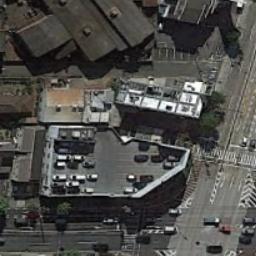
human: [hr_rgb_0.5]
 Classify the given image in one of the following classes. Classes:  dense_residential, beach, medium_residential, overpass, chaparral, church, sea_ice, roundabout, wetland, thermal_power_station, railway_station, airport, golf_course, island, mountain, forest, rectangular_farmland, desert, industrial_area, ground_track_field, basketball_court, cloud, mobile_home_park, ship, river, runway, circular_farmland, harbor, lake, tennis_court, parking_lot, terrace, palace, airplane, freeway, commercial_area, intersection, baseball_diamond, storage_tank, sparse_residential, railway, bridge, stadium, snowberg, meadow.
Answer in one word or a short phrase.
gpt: commercial_area